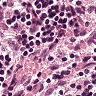
Metastatic tissue present: no